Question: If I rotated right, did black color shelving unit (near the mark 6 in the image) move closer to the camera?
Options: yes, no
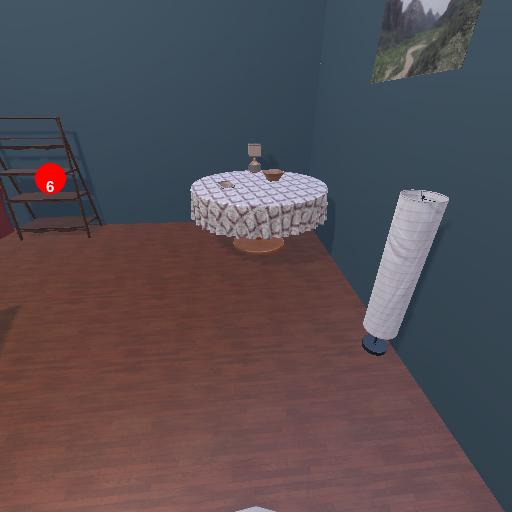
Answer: yes